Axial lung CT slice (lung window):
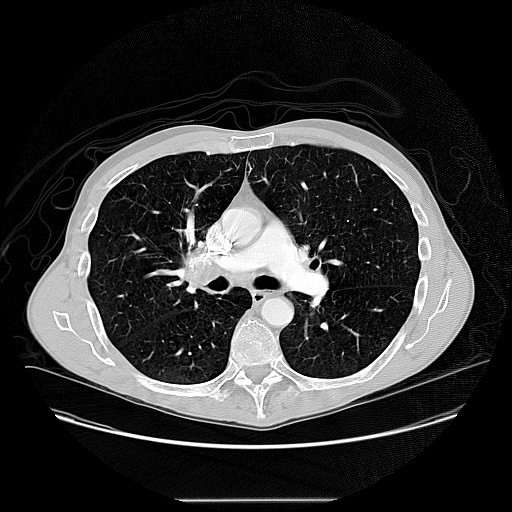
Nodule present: no